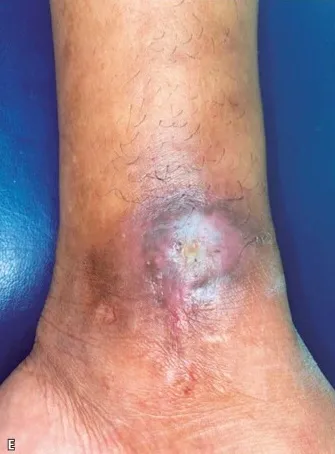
Fusion.
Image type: medical_photograph (skin_photograph)